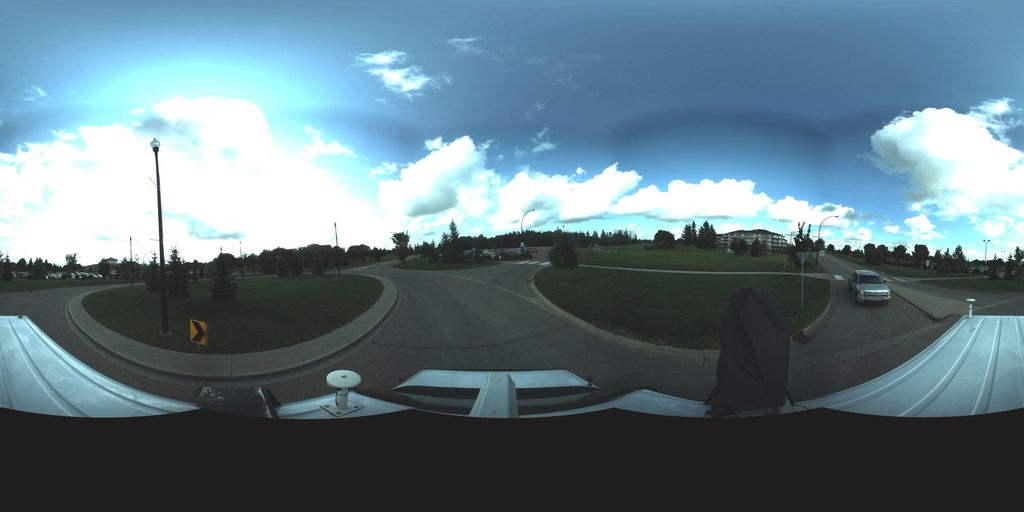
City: saskatoon